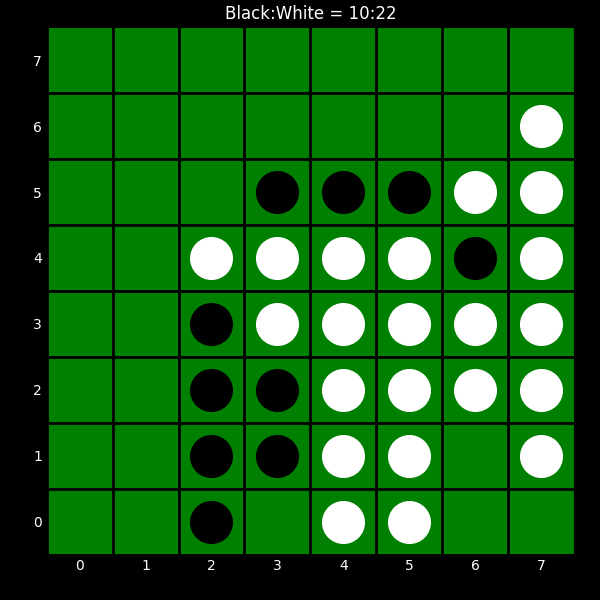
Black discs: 10
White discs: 22